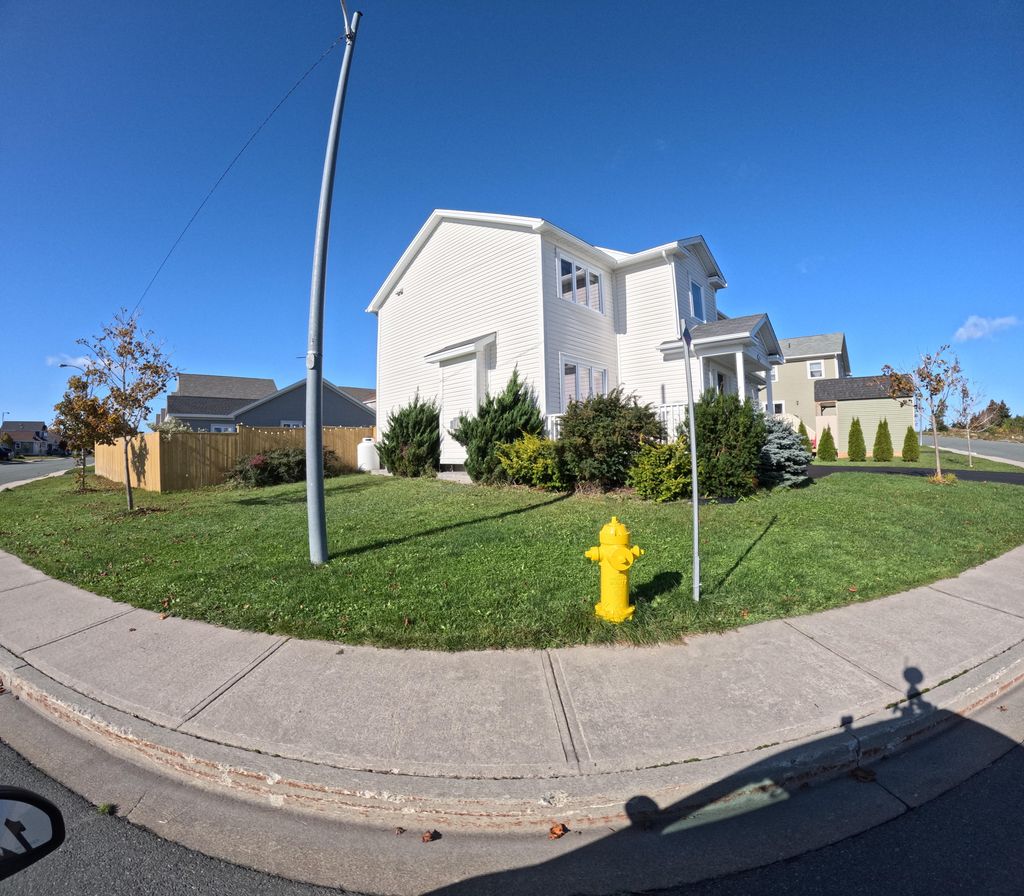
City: st_johns